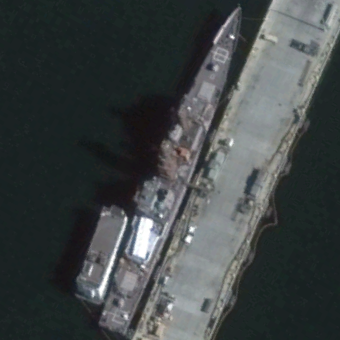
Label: cruiser